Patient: sex F, age 63
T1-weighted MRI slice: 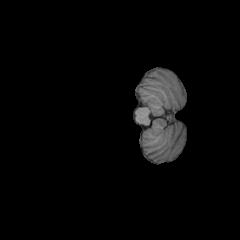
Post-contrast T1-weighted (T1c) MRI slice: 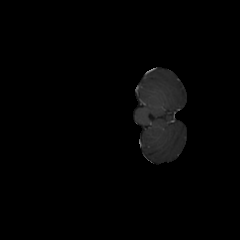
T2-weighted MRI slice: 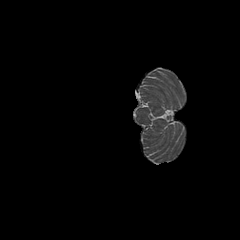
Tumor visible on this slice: no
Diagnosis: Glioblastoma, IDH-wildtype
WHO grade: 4